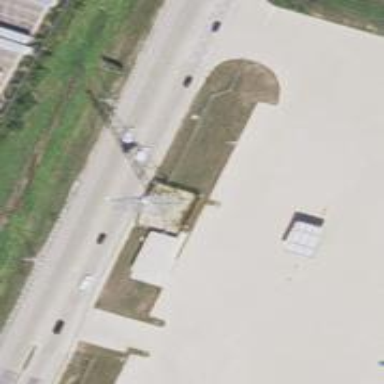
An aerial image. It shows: Communications tower.